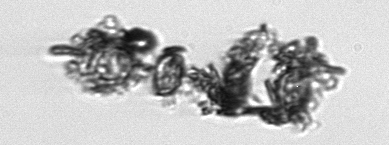
Label: Thalassiosira_TAG_external_detritus